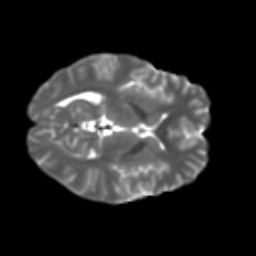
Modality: T2w
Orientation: axial
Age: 22
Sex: female
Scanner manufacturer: ge
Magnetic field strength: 3 T
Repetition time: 7.8 s
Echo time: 0.0606 s